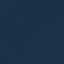
Land use / land cover class: SeaLake